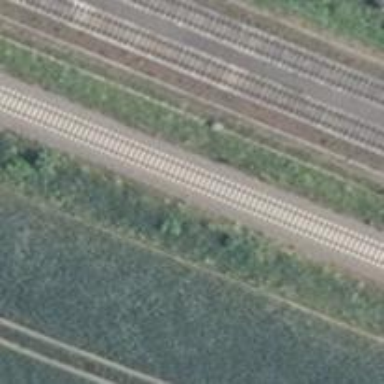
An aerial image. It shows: Solitary milestone along the railway.